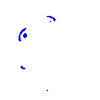
Particle: pion